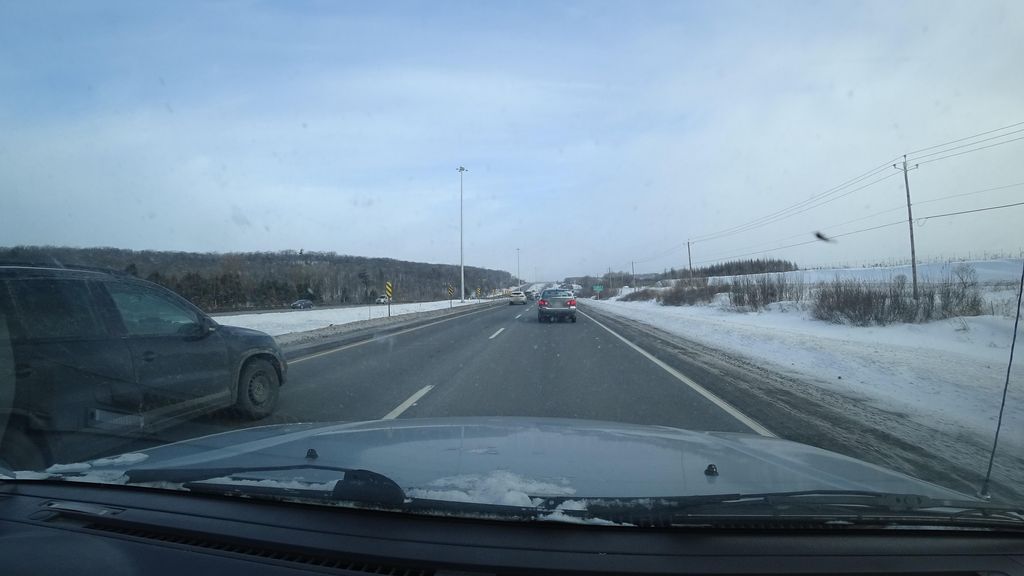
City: quebec_city